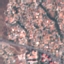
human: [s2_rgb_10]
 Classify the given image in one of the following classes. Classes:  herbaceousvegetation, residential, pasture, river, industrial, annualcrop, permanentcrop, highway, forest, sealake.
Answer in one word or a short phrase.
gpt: Residential